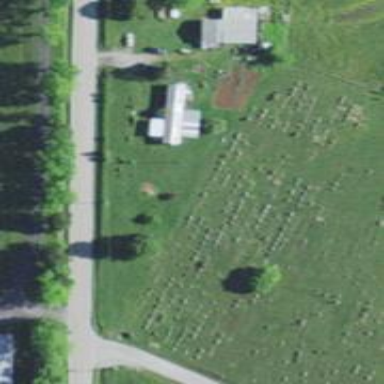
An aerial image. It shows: Cemetery.